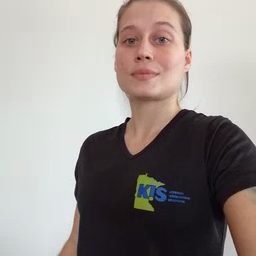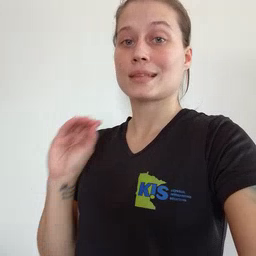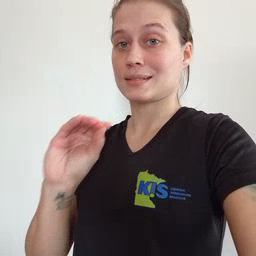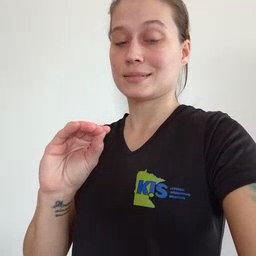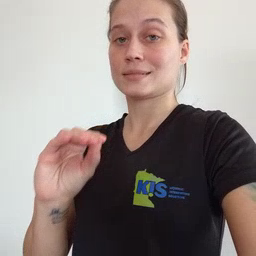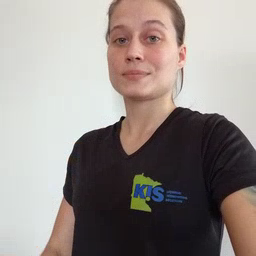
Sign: kiss